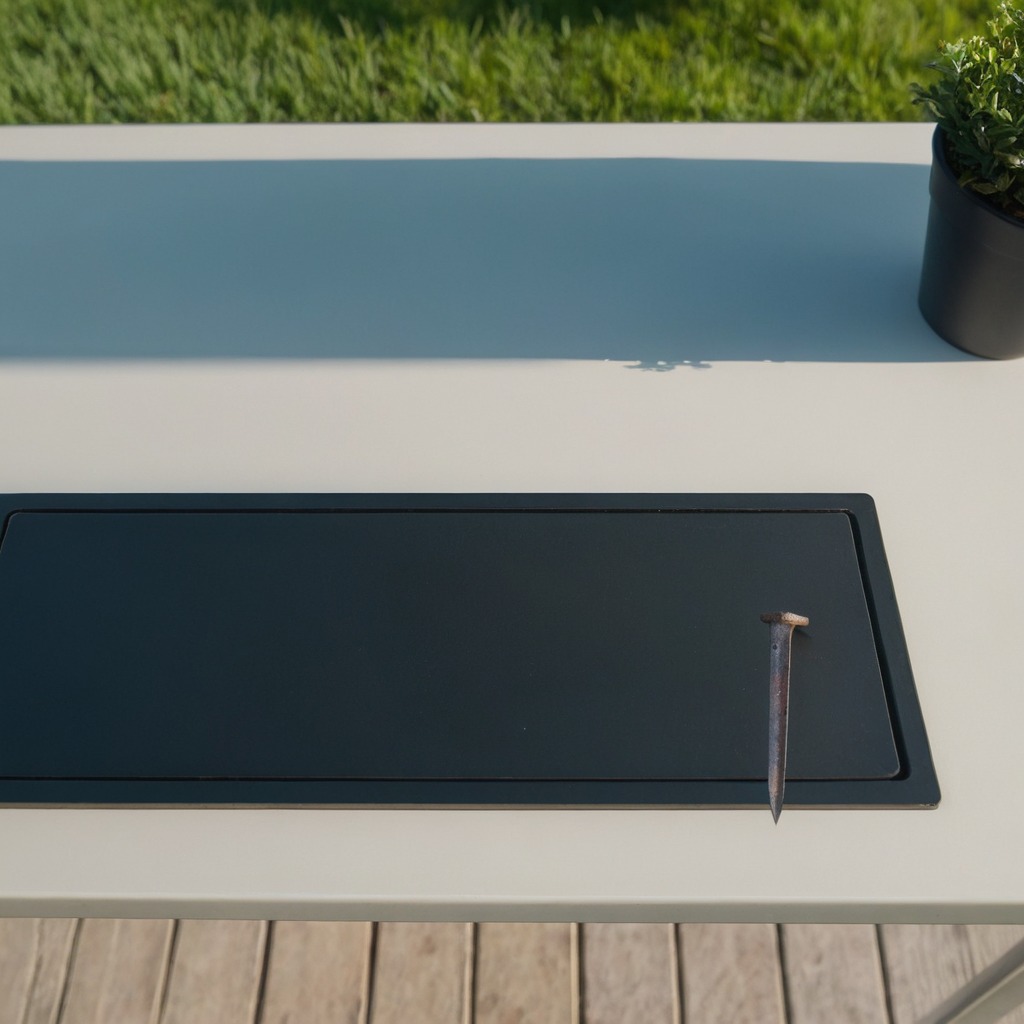
A nail is lying on a textured surface.